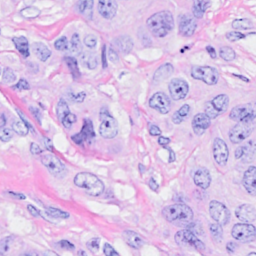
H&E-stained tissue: Breast